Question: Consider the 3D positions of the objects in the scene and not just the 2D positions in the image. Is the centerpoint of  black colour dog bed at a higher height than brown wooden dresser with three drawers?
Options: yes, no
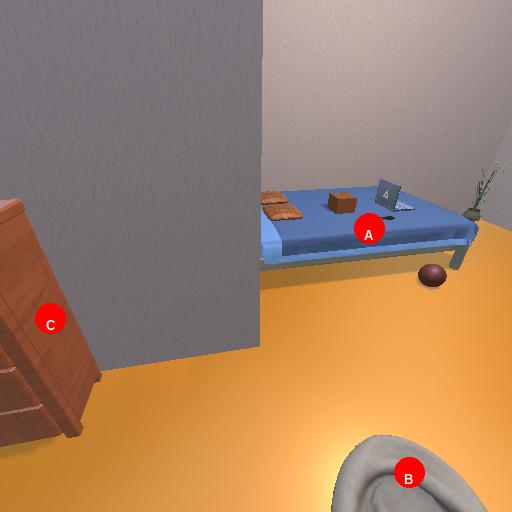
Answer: yes